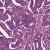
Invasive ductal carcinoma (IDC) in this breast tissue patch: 1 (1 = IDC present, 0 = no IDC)